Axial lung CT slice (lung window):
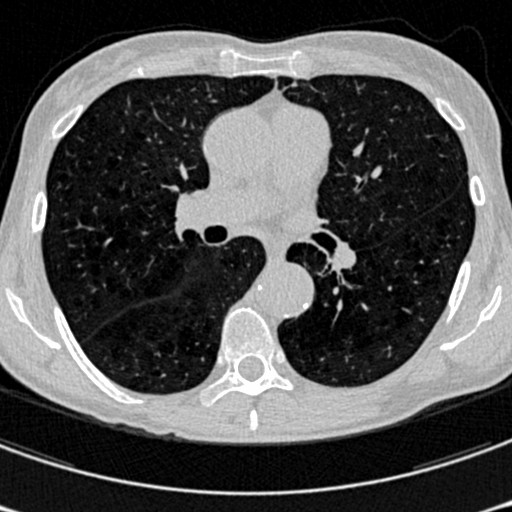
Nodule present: no